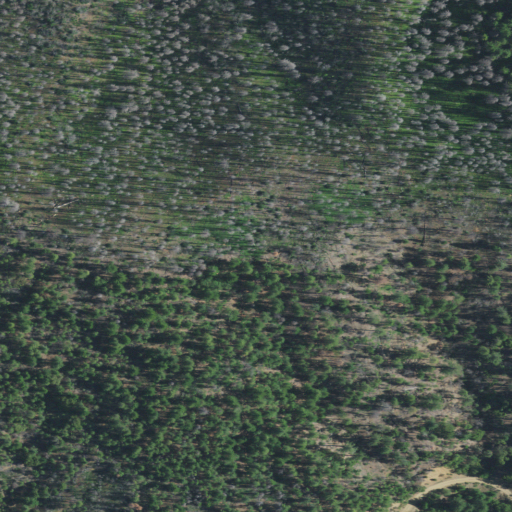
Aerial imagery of ridge(s) in California named Johnny O'Neil Ridge containing shrub, evergreen forest, grassland, and open development